Aerial crown-view tile of a tropical tree (Barro Colorado Island, Panama), acquired 20250616:
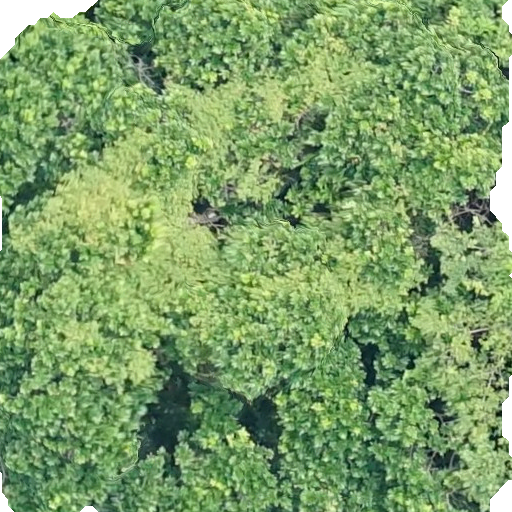
Species: Anacardium excelsum
GBIF accepted scientific name: Anacardium excelsum
Crown area: 459.239 m²